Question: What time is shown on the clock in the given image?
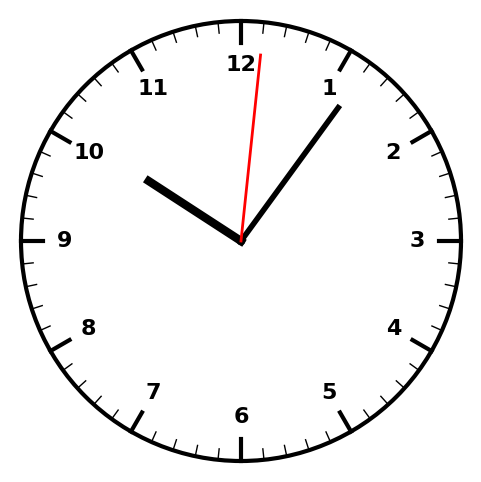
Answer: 10:06:01